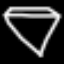
Label: diamond